Aerial crown-view tile of a tropical tree (Barro Colorado Island, Panama), acquired 20241112:
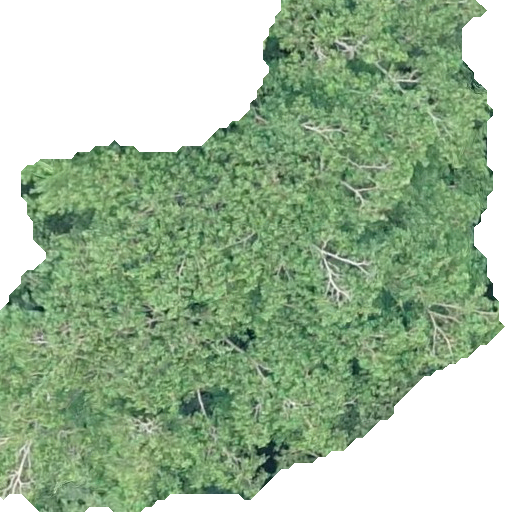
Species: Hura crepitans
GBIF accepted scientific name: Hura crepitans
Crown area: 302.086 m²